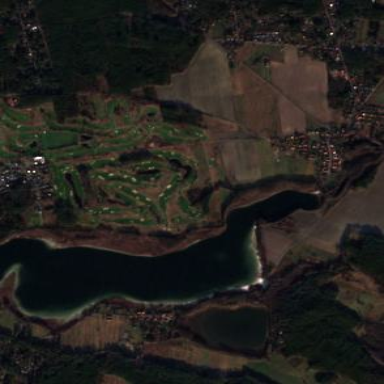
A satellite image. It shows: Golf course.